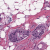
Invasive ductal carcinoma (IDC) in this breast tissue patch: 0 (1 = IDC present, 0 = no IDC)